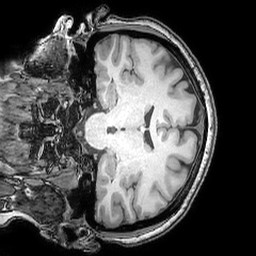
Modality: T1w
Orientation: coronal
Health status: ill
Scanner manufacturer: philips
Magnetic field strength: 3 T
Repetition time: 0.007 s
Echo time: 0.0035 s